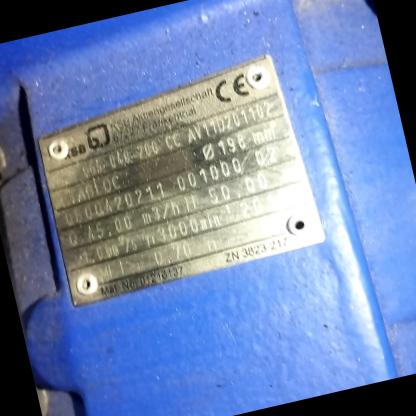
Klasa: tabliczka-znamionowa